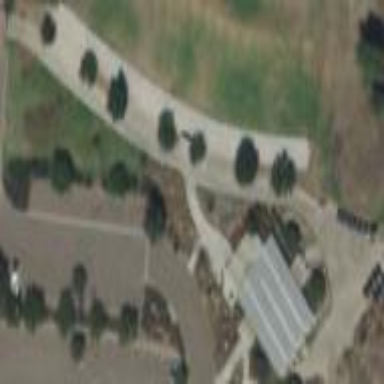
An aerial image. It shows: Concrete footway area.